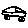
Label: car